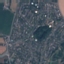
Label: Residential